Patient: sex M, age 43
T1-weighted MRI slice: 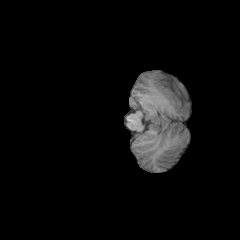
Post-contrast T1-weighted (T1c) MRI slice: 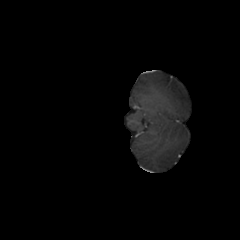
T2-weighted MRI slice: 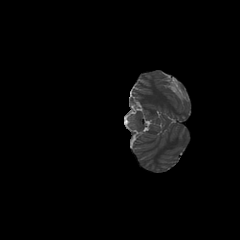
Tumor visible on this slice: no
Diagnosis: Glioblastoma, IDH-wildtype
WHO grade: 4